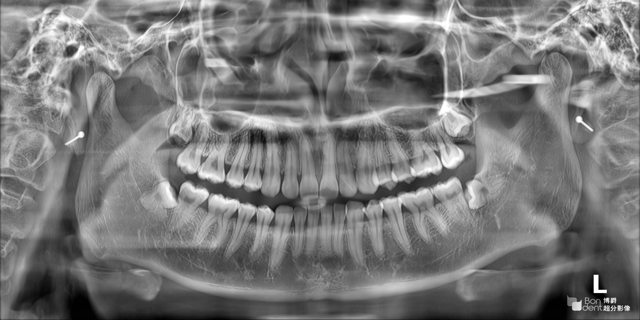
adult